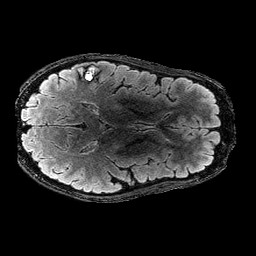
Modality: FLAIR
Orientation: axial
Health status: ill
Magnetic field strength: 3 T